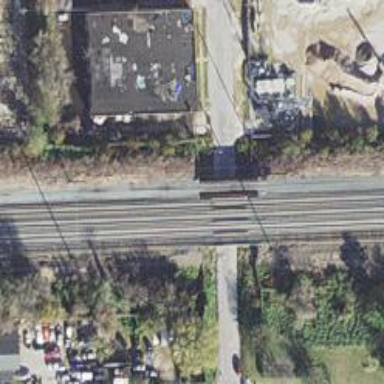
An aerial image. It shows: Bridge with electrified railway tracks featuring contact line.